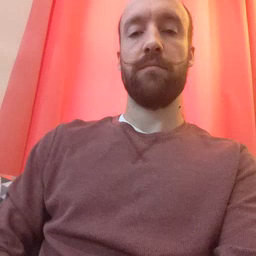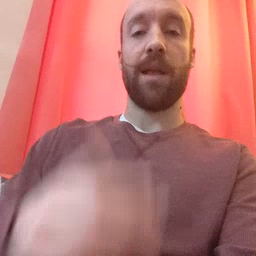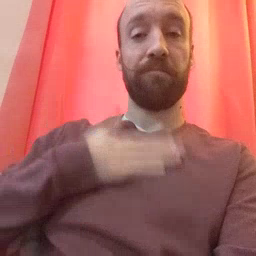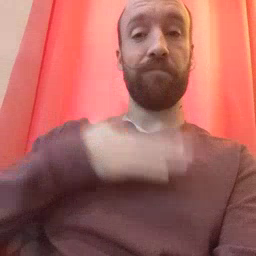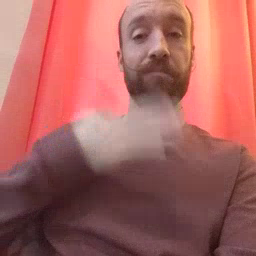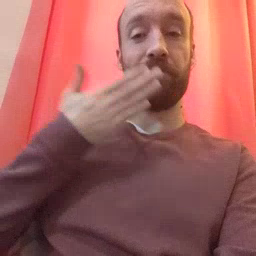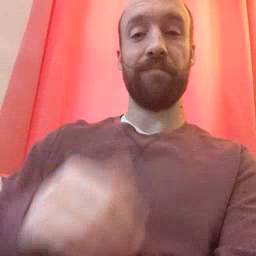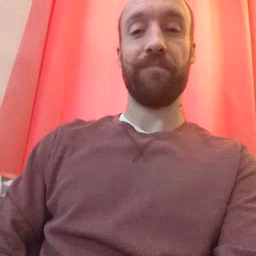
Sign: happy